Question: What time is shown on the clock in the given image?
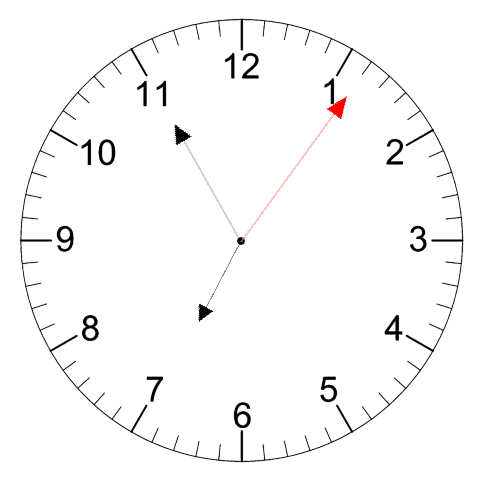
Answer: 06:55:06